Current action and preconditions to check: trajectory_clear

Your task: For each precondition in the list above, predict whether it will hold at this action.

Consider the current scene as observed from the mobile robot's camera, and analyze the predicted future states of all dynamic agents (e.g., people, animals, vehicles, or any moving entities) within the NEXT SECOND.

IMPORTANT: Only answer "very likely" if you are absolutely certain—based on strong, clear evidence—that a dynamic agent will violate the precondition in the predicted future state. Do NOT answer "very likely" for unlikely, ambiguous, or low-probability risks.

Ask yourself for each precondition: Is there a high probability, with clear and convincing evidence, that the predicted future states of any dynamic agent will interfere with the predicted future state of the currently executing action within the NEXT SECOND, causing that precondition to fail?

Assess the risk level based on these predictions. Use "likely" or "very likely" if motions create a clear risk of interference.

Use "neutral" or "improbable" if agents are nearby but their predicted paths are clearly diverging or non-conflicting.

Failure Risk Categories: "very improbable", "improbable", "neutral", "likely", "very likely"

Answer Format: Output ONLY the probability_of_failure value from these categories: "very improbable", "improbable", "neutral", "likely", "very likely"

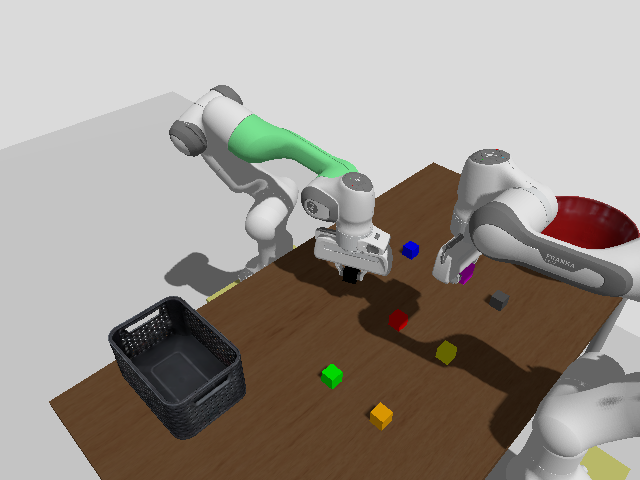

Answer: very improbable